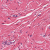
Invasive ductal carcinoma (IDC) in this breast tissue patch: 0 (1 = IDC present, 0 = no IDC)